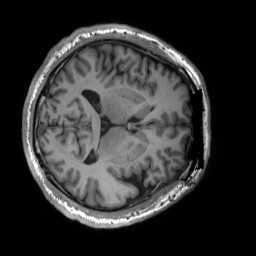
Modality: T1w
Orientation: axial
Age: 65
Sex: male
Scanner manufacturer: siemens
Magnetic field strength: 3 T
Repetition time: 2.5 s
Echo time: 0.00248 s